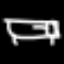
Label: bed